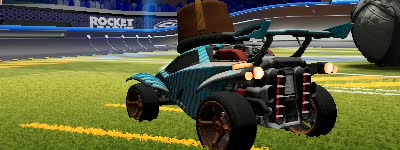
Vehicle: octane